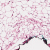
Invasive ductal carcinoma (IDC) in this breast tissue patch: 0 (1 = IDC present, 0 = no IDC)